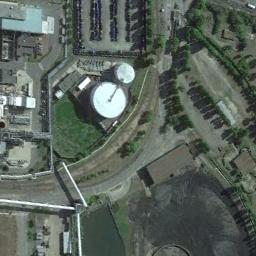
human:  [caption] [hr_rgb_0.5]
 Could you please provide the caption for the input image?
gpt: There are some storage tanks on the grass next to the trees .

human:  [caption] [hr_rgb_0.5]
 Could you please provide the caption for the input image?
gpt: There are three larger storage tanks and more than a dozen smaller storage tanks .

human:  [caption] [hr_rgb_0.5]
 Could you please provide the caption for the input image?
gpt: There are many neatly arranged storage tanks and many pipelines in the factory, And there is a lawn next to the factory .

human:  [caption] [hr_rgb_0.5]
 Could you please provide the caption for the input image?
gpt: There are many trees beside the storage tanks .

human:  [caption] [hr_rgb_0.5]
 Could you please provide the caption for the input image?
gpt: There are two storage tanks next to each other .